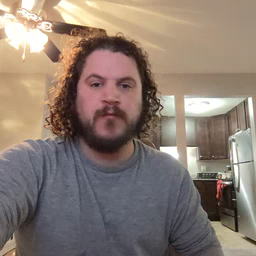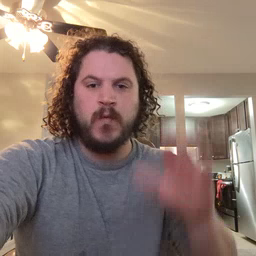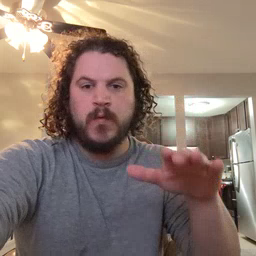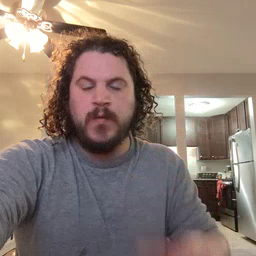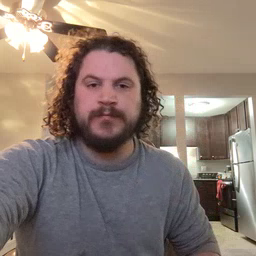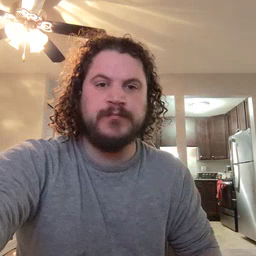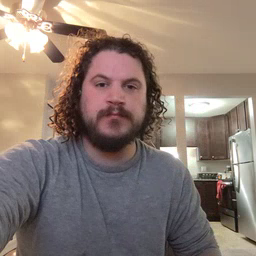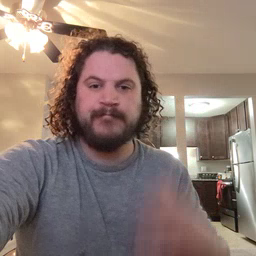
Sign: on